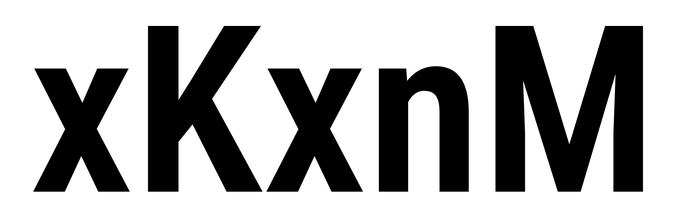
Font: Roboto_Condensed_SemiBold